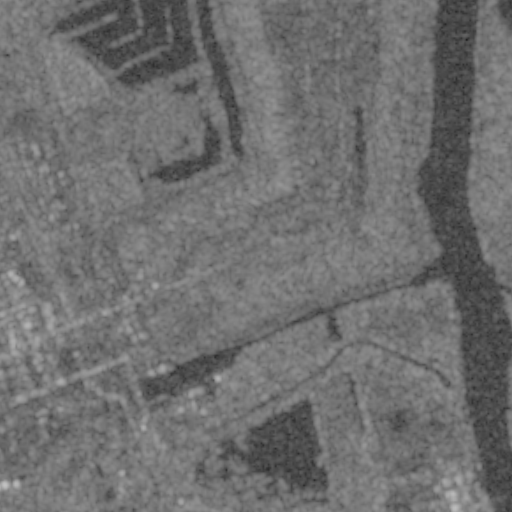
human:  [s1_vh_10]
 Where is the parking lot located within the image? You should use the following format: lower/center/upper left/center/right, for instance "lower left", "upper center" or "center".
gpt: The parking lot is located in the lower left of the image.
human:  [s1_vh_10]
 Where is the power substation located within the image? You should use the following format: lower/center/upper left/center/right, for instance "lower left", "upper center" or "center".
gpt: The power substation is located in the upper left of the image.
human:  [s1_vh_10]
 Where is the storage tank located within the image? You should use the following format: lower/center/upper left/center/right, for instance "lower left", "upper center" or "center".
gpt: The storage tank is located in the center left of the image.
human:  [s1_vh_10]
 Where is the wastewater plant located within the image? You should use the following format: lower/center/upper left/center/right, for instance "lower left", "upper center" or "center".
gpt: The wastewater plant is located in the lower left of the image.
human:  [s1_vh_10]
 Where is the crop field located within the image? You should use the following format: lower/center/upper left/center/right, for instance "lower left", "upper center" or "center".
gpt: There is no crop field in the image.

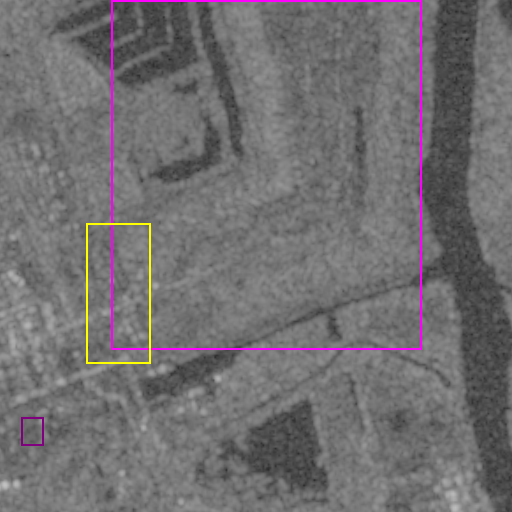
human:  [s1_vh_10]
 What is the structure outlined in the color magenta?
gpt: The structure outlined in magenta is a landfill.
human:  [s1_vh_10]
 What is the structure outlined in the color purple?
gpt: The structure outlined in purple is a parking lot.
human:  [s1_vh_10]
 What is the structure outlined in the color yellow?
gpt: The structure outlined in yellow is a wastewater plant.
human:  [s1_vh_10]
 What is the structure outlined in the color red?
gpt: There is no red outline.